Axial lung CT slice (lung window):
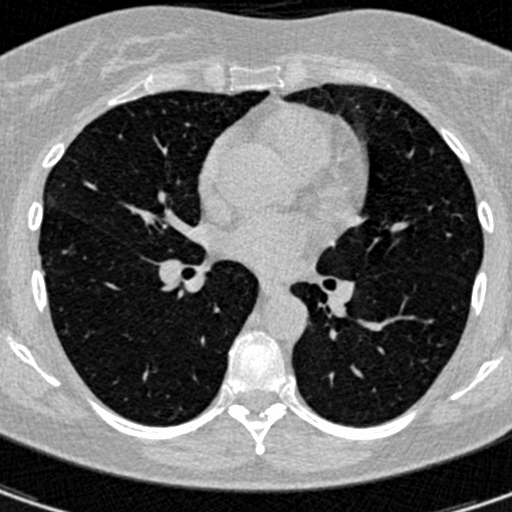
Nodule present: no